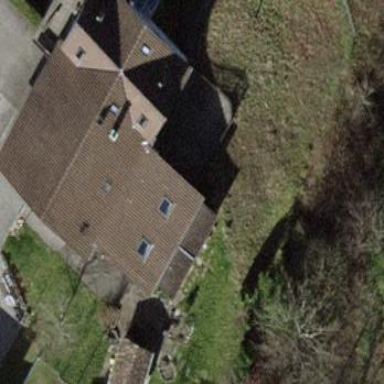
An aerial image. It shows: Simple and straightforward house.